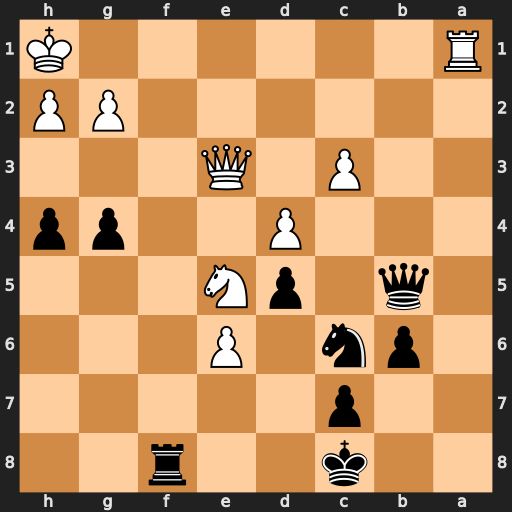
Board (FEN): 2k2r2/2p5/1pn1P3/1q1pN3/3P2pp/2P1Q3/6PP/R6K
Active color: b
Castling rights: -
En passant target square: -
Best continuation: Rf1+ Rxf1 Qxf1+ Qg1 Qxg1+ Kxg1 Nxe5